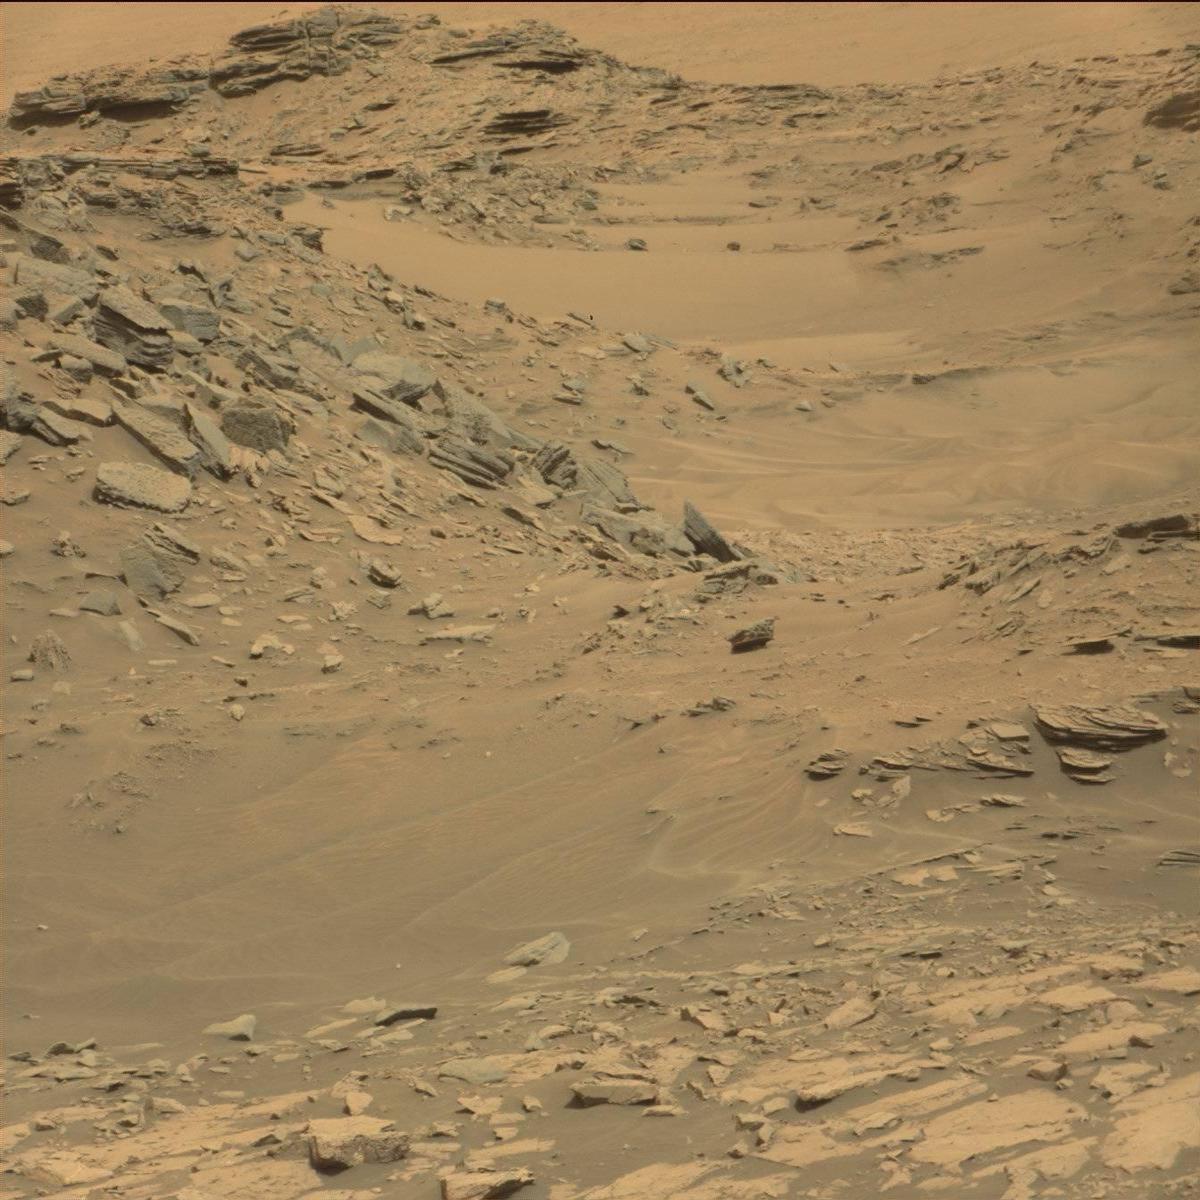
Terrain classes present: Bedrock, Ridge, Rock, Sand / Soil